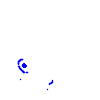
Particle: electron